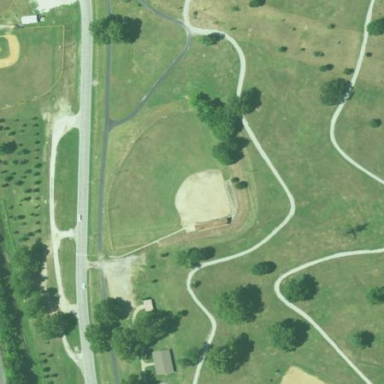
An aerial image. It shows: Baseball pitch for leisure land.